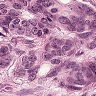
Metastatic tissue present: yes